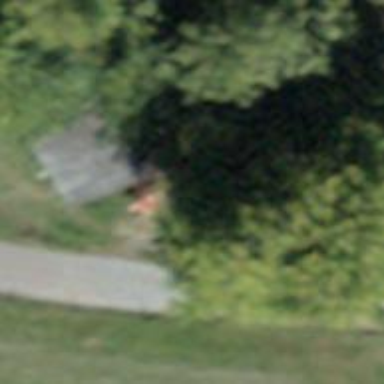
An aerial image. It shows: Shed.